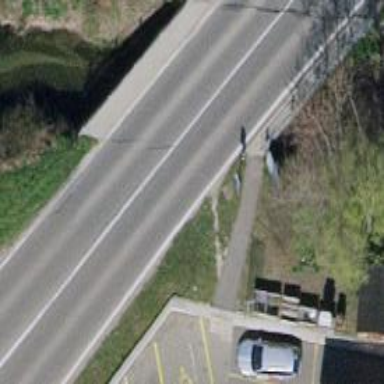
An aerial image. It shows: Unmarked road crossing.